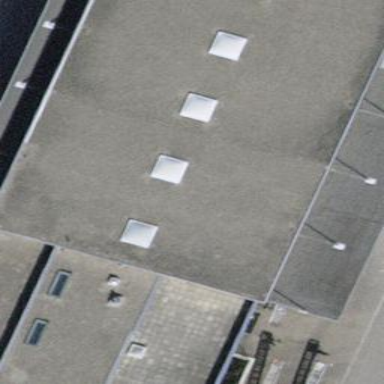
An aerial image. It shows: Building with flat roof.